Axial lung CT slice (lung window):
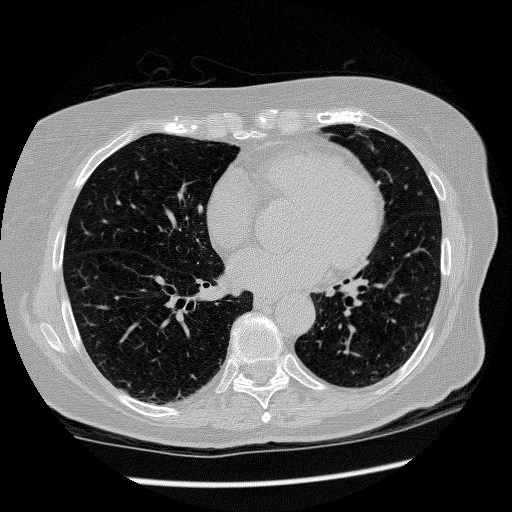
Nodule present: no